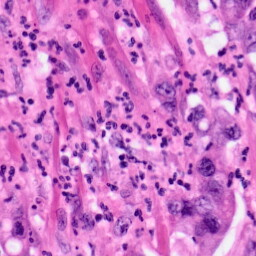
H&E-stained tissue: Pancreatic